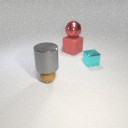
small cyan metal cube in front of large red rubber cube